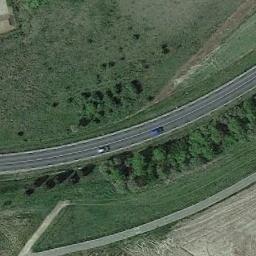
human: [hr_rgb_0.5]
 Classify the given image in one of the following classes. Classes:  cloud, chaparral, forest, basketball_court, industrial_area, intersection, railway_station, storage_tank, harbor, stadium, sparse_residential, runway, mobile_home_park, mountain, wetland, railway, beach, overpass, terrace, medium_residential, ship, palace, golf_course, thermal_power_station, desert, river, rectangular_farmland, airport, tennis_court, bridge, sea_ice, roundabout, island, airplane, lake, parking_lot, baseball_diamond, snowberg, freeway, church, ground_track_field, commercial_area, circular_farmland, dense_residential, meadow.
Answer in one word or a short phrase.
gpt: freeway